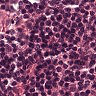
Metastatic tissue present: no